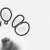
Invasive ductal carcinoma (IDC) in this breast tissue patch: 0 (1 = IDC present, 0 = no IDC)